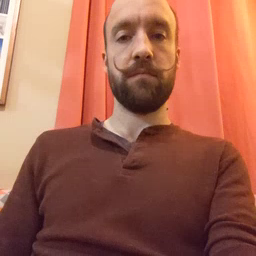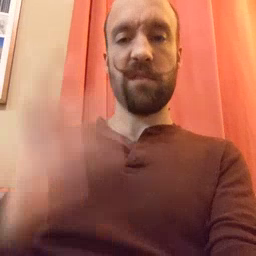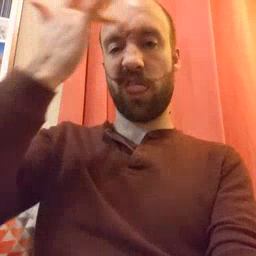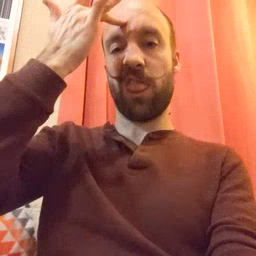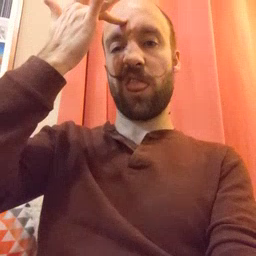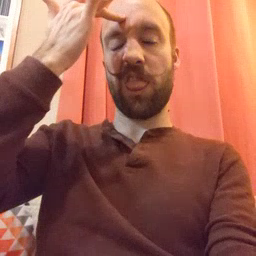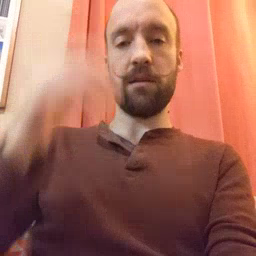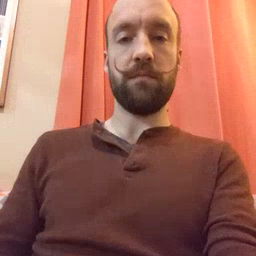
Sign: sick